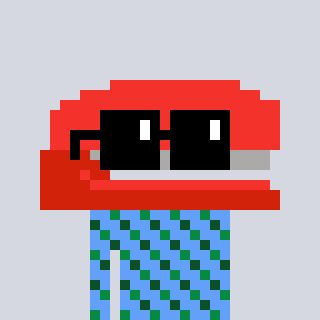
a pixel art character with square black sunglasses, a stapler-shaped head and a blue-colored body on a cool background